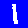
Digit: 1